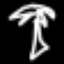
Label: palm tree